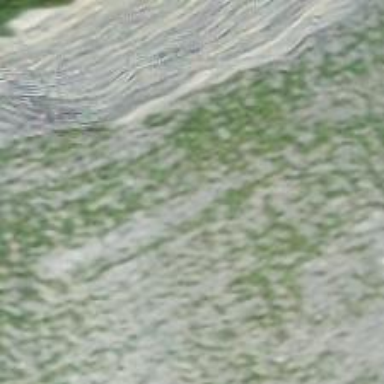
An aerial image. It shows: Cliff in nature.